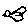
Label: bird